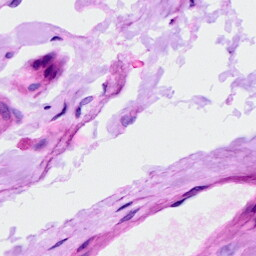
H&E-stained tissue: Ovarian